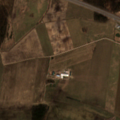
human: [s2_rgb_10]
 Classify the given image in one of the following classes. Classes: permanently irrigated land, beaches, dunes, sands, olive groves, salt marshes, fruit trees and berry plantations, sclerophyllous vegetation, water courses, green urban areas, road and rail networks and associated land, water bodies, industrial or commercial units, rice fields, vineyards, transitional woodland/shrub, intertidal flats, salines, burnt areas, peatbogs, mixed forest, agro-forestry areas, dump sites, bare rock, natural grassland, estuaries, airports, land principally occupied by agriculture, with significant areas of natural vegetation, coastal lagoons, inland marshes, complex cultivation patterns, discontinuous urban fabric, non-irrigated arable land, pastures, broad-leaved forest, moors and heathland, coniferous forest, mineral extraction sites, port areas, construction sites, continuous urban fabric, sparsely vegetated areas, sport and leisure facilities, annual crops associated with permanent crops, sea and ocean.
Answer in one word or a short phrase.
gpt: non-irrigated arable land, mixed forest